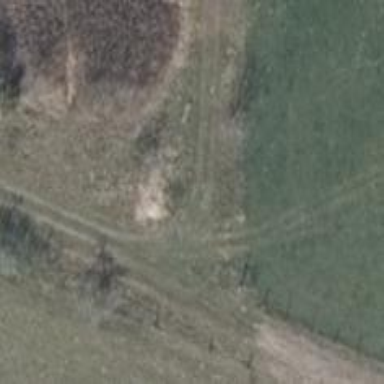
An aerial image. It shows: Grass track with grade5 tracktype.